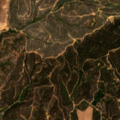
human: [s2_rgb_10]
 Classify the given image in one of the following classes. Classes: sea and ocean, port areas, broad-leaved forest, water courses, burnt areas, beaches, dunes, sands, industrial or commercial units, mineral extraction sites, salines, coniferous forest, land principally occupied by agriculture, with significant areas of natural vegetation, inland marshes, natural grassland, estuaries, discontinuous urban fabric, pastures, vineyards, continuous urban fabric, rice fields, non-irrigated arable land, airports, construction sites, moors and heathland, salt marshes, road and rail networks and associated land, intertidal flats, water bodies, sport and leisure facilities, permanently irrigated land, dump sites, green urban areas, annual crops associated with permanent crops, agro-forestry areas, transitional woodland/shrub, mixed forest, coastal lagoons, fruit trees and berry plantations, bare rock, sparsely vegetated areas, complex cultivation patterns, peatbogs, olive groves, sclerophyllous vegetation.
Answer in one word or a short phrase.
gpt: broad-leaved forest, transitional woodland/shrub